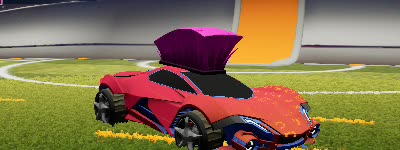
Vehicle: werewolf